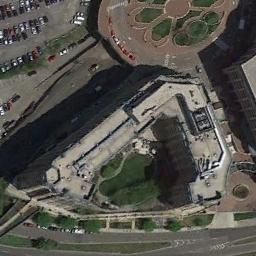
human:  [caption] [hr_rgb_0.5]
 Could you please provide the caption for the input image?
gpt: In a business district there is a tall building and several roads with many cars  There are many cars in the open space beside the road .

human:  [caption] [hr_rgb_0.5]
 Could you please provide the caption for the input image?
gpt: A commercial area with a building is surrounded by some roads while a parking lot and a square are next to the commercial area .

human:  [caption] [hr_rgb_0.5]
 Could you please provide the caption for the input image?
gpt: The buildings are very dense .

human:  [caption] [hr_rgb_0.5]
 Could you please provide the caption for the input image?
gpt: The commercial area is near a parking lot .

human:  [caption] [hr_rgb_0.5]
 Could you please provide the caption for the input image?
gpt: A building beside a parking lot on a commercial area .